Question: I'm generating an UIWebView into my viewDidLoad method, with a tiny size (let's say something like 50x70). And then I put it into a super UIView.
I'd like to make its content fit the webView frame. To do this, I wrote :
'''
oneView = [[UIWebView alloc] initWithFrame:CGRectMake(x, y, W, H)];
oneView.backgroundColor = [UIColor whiteColor];
oneView.autoresizingMask = UIViewAutoresizingFlexibleWidth;
oneView.scalesPageToFit = YES;
oneView.autoresizesSubviews = YES;
[self.view addSubview:oneView];
[oneView loadRequest:/*some request*/];
'''
But doing this, the web page is not resized to the frame of the UIWebView.
It seems to be scaled to something else, smaller than the superview's frame, and wider than the webview's one.

If I set the webview frame size to the whole superview's size, it's ok.
How may I force the web content (real www content) to fit the frame of the "reduced" UIWebView ?
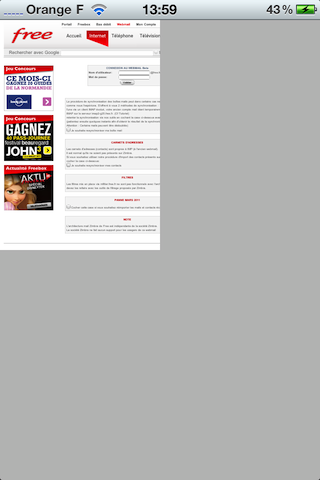
Answer: The answer is: you are already doing this but there are limits.
Look at the following screenshots:
Both webview have the same width. In the lower one the page fits perfectly.

Both webview try to fit the page but it won't as there is a size limit.